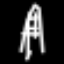
Label: The Eiffel Tower